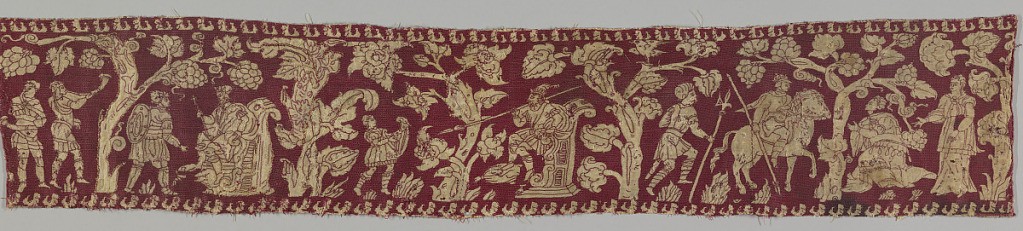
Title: Band
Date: late 16th–early 17th century
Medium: linen, silk Technique: single running and cross stitch embroidery
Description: Oblong panel of linen embroidered in red silk. The background is solidly worked leaving the design in linen. Figures of people move in various scenes among trees. Figures and foliage are naturalistically rendered and are outlined in single running stitch. Background is in cross stitch. The scenes are probably biblical in origin, and the center group represents Saul hurling a spear at David who plays on his harp.